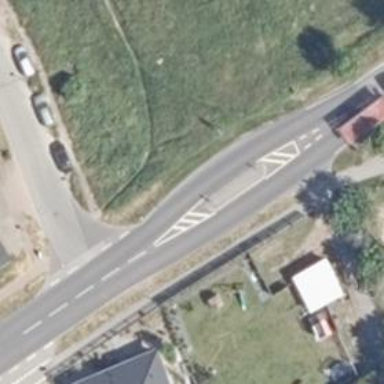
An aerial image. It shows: Tertiary road with asphalt surface featuring traffic calming island.